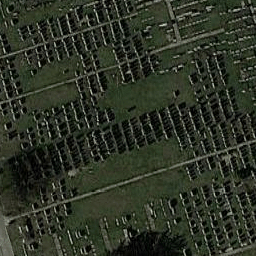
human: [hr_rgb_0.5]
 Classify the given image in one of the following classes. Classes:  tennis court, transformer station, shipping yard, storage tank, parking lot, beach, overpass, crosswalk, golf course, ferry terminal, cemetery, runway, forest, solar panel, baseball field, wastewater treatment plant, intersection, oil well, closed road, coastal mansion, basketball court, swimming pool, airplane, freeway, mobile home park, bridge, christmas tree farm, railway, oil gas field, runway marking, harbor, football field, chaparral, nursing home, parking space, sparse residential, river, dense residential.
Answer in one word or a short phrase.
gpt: cemetery